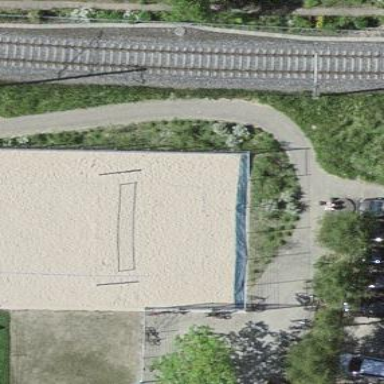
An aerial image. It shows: Beach volleyball pitch for leisure land.